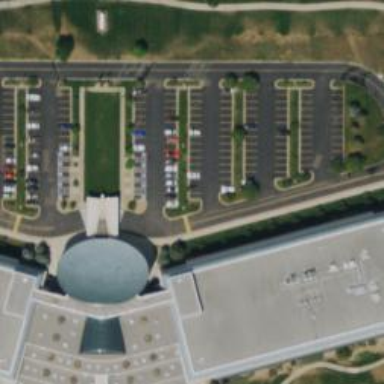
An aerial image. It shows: Parking space is available.